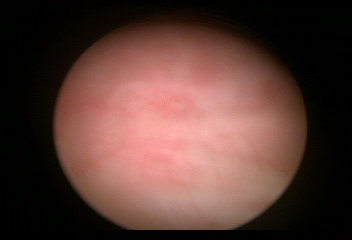
Modality: WLC
Class: Normal mucosa
Bladder cancer association: No